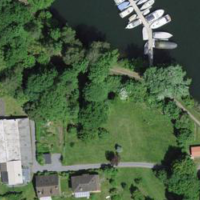
EUNIS habitat code: 24
Species observed at this site:
Podiceps cristatus